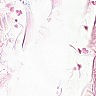
Metastatic tissue present: no